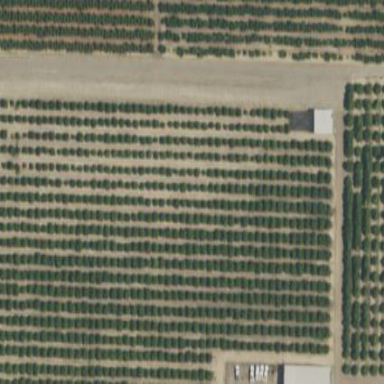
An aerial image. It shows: Orchard with orange trees. The area is designated as open space properties.